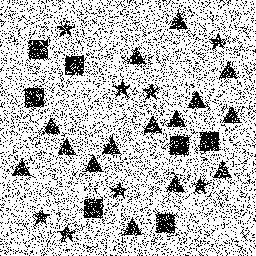
Squares: 7
Triangles: 15
Stars: 8
Total shapes: 30